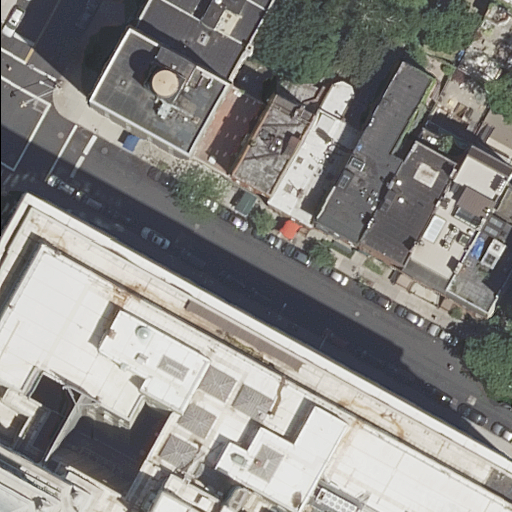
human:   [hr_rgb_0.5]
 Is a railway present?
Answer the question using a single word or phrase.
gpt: no

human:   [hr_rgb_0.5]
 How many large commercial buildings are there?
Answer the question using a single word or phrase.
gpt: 0

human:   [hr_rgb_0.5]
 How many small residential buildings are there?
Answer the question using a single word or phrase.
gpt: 2

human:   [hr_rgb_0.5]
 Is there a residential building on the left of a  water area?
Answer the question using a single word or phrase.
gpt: no

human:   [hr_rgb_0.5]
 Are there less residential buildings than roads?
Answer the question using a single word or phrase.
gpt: no

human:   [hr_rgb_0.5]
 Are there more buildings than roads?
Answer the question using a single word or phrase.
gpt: yes

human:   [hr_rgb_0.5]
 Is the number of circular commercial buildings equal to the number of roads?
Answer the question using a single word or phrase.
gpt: no

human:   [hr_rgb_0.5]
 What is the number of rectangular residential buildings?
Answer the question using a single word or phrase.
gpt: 9

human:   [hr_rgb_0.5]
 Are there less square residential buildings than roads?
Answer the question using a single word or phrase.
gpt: yes

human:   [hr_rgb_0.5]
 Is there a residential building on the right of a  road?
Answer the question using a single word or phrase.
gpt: yes

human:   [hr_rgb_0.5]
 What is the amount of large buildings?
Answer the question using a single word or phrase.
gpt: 1

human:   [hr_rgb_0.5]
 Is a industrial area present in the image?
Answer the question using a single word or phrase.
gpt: no

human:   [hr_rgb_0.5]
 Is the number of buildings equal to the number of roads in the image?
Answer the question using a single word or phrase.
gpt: no

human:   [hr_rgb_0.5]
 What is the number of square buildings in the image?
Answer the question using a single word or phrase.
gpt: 0

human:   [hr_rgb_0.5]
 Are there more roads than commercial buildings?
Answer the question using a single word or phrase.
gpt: yes

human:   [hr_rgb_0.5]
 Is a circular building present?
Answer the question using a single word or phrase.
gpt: no

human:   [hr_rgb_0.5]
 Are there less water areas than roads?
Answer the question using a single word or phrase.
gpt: yes

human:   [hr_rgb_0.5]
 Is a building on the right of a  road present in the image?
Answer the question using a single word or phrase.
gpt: yes

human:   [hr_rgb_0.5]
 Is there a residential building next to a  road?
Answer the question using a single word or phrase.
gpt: yes

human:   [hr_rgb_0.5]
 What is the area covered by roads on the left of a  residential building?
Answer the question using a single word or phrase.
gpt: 0m2

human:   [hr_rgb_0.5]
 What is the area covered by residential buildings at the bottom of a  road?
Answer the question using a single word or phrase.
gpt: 1386m2

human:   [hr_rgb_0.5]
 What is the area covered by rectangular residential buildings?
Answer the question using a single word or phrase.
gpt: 2096m2

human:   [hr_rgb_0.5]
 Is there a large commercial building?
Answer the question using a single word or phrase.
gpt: no

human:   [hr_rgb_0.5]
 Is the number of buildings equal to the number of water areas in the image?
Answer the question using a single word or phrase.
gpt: no

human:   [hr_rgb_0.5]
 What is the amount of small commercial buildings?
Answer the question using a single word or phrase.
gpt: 0

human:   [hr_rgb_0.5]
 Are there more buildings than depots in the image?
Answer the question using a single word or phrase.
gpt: yes

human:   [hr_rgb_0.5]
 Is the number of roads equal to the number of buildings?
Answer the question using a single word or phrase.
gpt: no

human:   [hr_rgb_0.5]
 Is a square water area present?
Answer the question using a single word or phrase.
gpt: no

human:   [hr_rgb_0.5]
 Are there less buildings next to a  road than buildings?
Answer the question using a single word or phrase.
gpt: no

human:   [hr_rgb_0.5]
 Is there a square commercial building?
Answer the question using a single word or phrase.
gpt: no

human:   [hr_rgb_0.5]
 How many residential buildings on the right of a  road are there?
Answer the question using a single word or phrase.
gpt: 11

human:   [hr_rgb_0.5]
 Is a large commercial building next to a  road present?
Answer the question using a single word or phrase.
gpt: no

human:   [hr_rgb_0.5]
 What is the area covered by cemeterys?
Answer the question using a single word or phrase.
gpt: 0m2

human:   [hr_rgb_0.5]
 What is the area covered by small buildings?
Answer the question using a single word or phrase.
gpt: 79m2

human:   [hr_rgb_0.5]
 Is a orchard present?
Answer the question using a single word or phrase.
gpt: no

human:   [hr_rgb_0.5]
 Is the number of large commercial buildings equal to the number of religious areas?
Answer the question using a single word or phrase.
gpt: yes